Question: Why is myLabel content not showing in my gridpane, it is strange, everything else is showing..
I have tried everything I can. any help please
here are snippets of my code and attached photo of the result

'''
@Override public void start(Stage stage) {
Group root = new Group();
Scene scene = new Scene(root, 1180, 650);
stage.setScene(scene);
stage.setTitle("Prayer Time Display");
scene.getStylesheets().addAll(this.getClass().getResource("style.css").toExternalForm());
GridPane Mainpane = new GridPane();
scene.setRoot(Mainpane);
Mainpane.setGridLinesVisible(true);
Mainpane.setId("Mainpane");
GridPane prayertime_pane = new GridPane();
prayertime_pane.setId("prayertime_pane");
prayertime_pane.setPadding(new Insets(20, 20, 20, 20));
prayertime_pane.setAlignment(Pos.BASELINE_CENTER);
prayertime_pane.setVgap(7);
prayertime_pane.setHgap(35);
GridPane moon_pane = new GridPane();
moon_pane.setGridLinesVisible(true);
moon_pane.setPadding(new Insets(10, 10, 10, 10));
moon_pane.setAlignment(Pos.BASELINE_CENTER);
moon_pane.setVgap(10);
moon_pane.setHgap(10);
myLabel.setText("hello");
moon_pane.setConstraints(myLabel, 0, 0);
moon_pane.getChildren().add(myLabel);
ImageView Moon_img = new ImageView(new Image(getClass().getResourceAsStream("/Images/Full_Moon.png")));
Moon_img.setFitWidth(100);
Moon_img.setFitHeight(100);
moon_pane.add(Moon_img, 1, 0);
Text next_moon_text = new Text("13/02");
next_moon_text.setId("prayer-text-english");
moon_pane.setHalignment(next_moon_text,HPos.LEFT);
moon_pane.setValignment(next_moon_text,VPos.CENTER);
moon_pane.setConstraints(next_moon_text, 2, 0);
moon_pane.getChildren().add(next_moon_text);
Mainpane.add(moon_pane, 8, 1,3,2);
'''
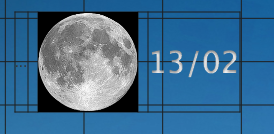
Answer: Your label does appear on the scene but it has been shrinked to the extent that only the text overflow characters are rendered - "..."
To ensure that the label is always rendered with a fixed width that will fit all the text you can force the minumum and maximum widths to be the same as the preferred width:
'''
myLabel.setMinWidth(Region.USE_PREF_SIZE);
myLabel.setMaxWidth(Region.USE_PREF_SIZE);
'''
If you want to retain the dynamic sizing you can always use Scenic View (<URL> to analyse your scene graph and determine which nodes or containers take up all the space or have size limits